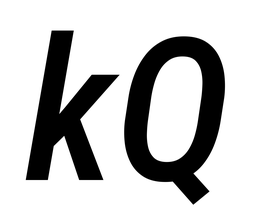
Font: Roboto-Italic_Condensed_Medium_Italic